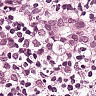
Metastatic tissue present: yes